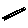
Label: line